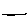
Label: line